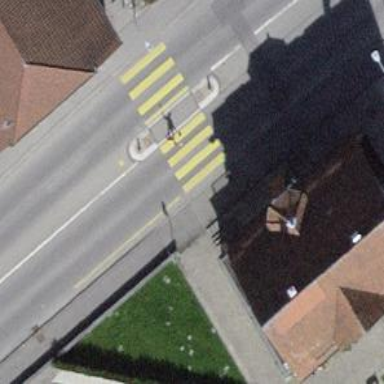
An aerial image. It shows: Sidewalk along the footway.